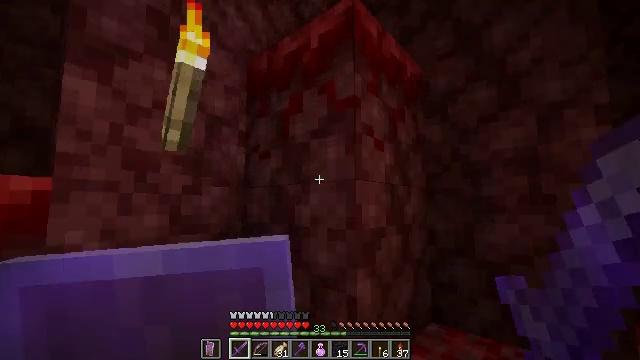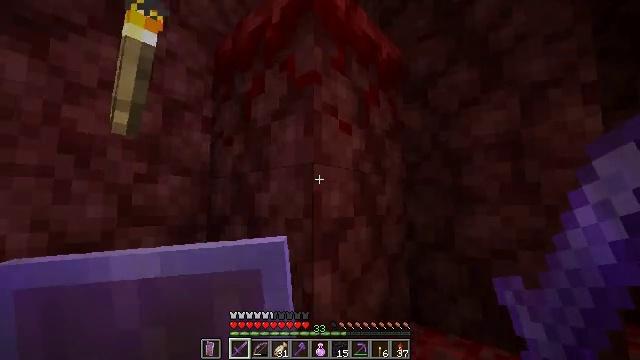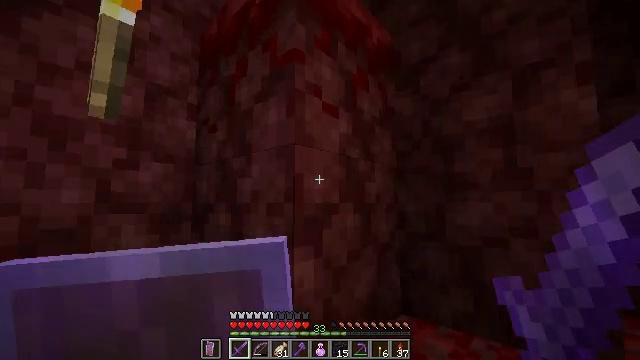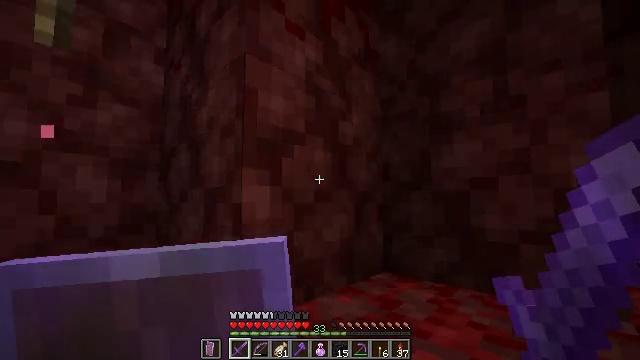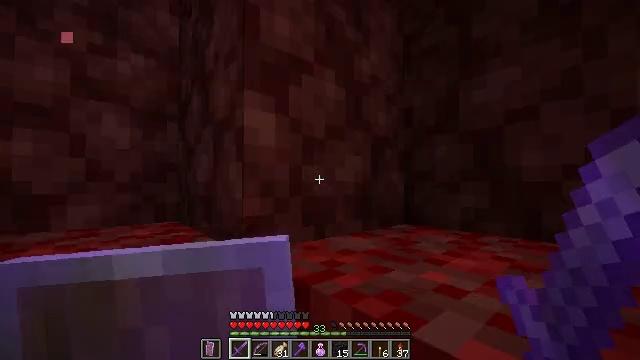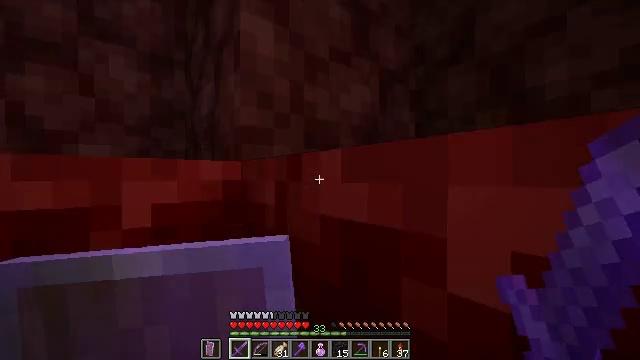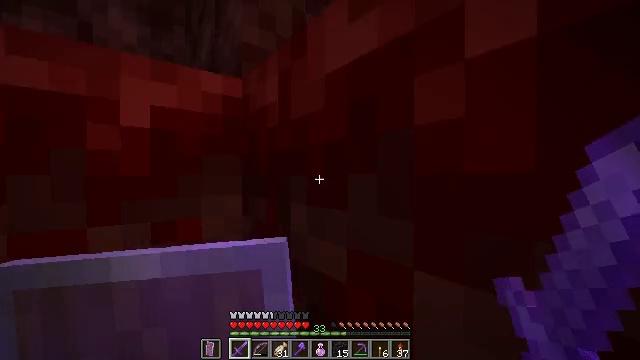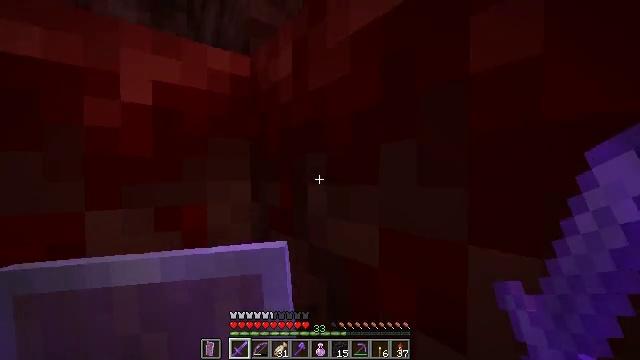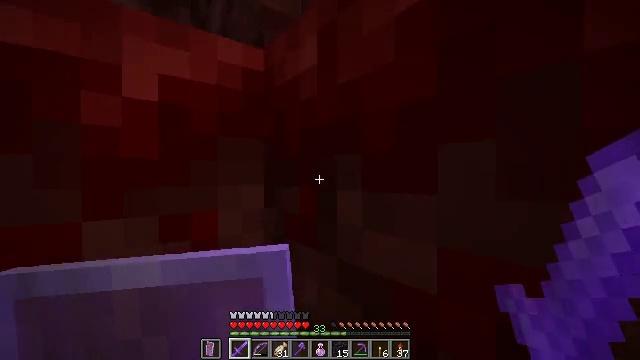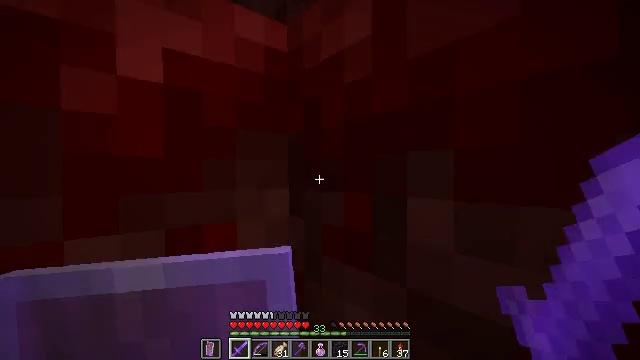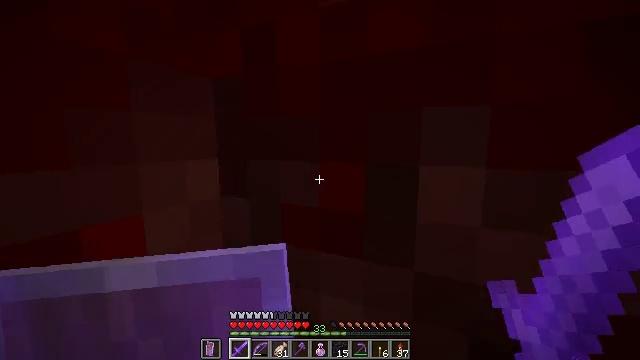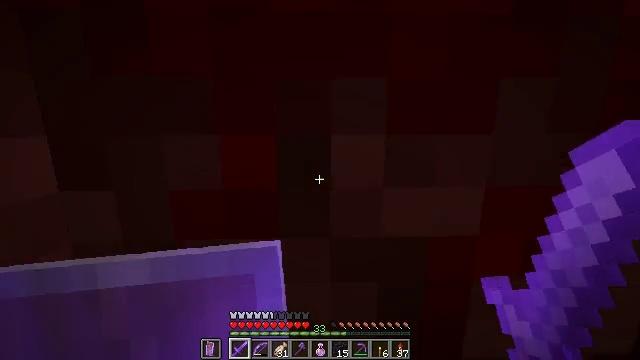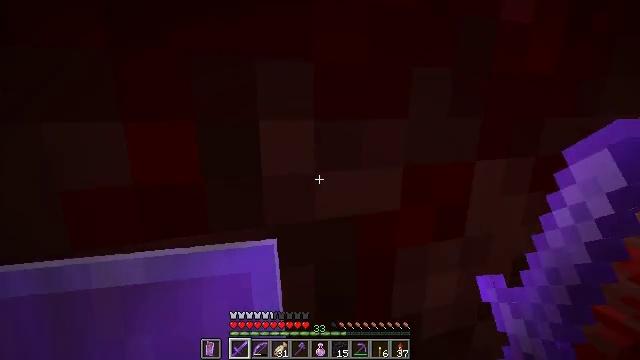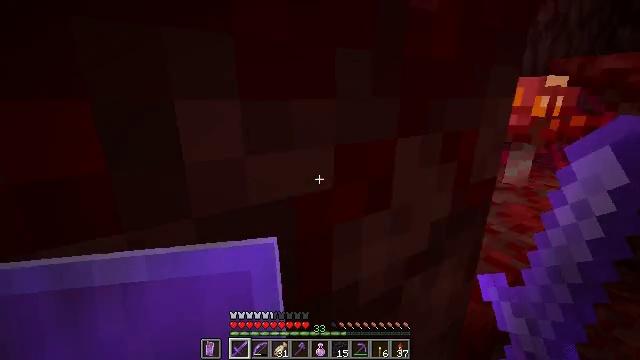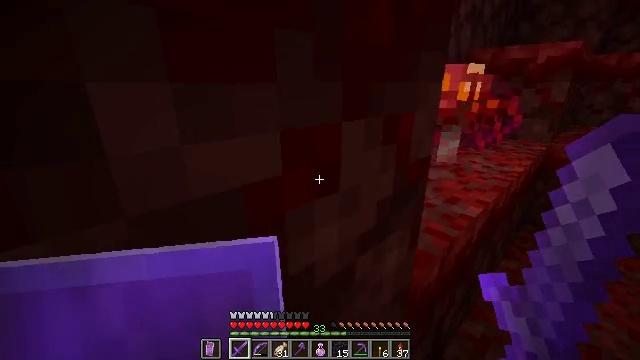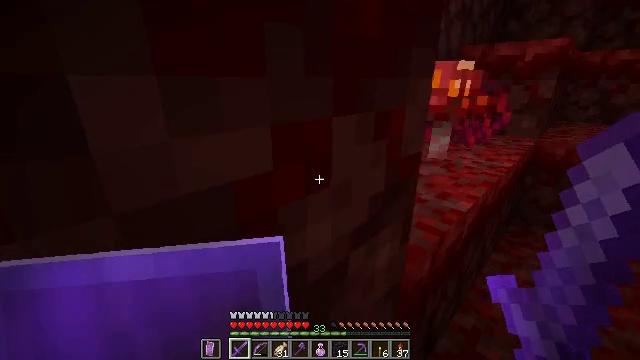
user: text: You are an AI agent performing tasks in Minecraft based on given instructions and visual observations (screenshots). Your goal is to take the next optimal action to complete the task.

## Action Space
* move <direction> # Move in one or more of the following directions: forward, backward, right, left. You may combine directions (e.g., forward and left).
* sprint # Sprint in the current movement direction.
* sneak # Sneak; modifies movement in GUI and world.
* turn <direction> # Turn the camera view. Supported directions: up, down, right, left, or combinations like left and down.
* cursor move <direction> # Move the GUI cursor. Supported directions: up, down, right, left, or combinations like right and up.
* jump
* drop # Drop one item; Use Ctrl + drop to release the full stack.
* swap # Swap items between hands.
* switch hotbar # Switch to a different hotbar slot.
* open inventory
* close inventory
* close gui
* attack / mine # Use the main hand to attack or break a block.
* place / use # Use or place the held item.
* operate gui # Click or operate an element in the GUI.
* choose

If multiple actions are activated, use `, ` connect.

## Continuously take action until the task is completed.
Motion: motion action
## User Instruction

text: Attack the ground to pick up warped fungus.
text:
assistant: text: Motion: move forward and move right
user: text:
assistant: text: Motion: move forward and move right
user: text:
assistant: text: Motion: move forward, turn left
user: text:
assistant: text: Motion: move forward, turn left and down
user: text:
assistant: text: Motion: move forward, turn left and down
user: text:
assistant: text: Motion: move forward
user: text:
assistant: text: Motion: move forward
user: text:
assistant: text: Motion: move forward
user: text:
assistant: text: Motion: move forward, turn right
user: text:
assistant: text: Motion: turn right and down
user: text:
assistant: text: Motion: turn right and down
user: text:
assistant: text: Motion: turn right and down
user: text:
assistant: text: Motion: turn right and down
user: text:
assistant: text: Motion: turn right and down
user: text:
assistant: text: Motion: turn right
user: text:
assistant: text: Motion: no_op
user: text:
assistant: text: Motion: no_op
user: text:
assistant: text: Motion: move right
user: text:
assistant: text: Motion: move right
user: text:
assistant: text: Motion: move forward and move right, turn left and up
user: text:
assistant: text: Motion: move forward and move right, turn left and up
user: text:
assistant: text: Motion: move forward and move right, turn left and up
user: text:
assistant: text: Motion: move forward and move right, turn left and up
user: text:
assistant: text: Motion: move forward and move right, jump
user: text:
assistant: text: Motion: move forward, turn left, jump
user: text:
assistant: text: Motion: move forward, turn left, jump
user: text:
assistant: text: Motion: move forward and move right, turn left, jump
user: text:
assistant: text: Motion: move forward and move right, jump
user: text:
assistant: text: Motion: move forward and move right, jump
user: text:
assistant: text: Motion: move forward and move right